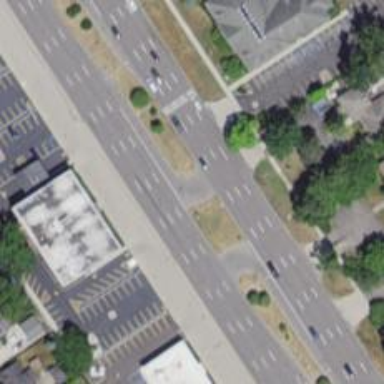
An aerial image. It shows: Primary link road with asphalt surface.